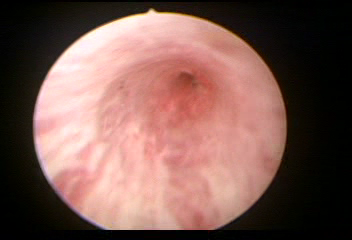
Modality: WLC
Class: Normal mucosa
Bladder cancer association: No